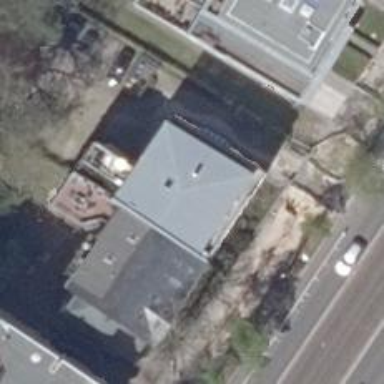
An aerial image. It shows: Building with ridge on the roof.